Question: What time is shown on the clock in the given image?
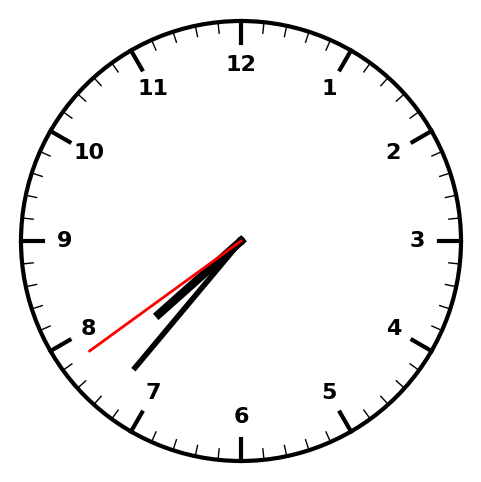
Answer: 07:36:39